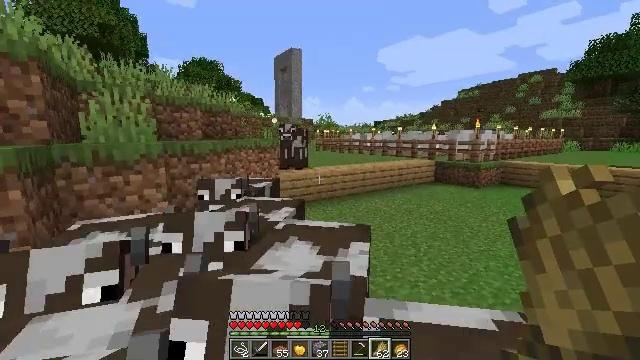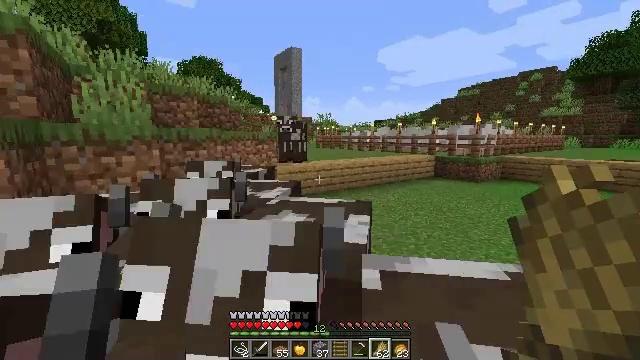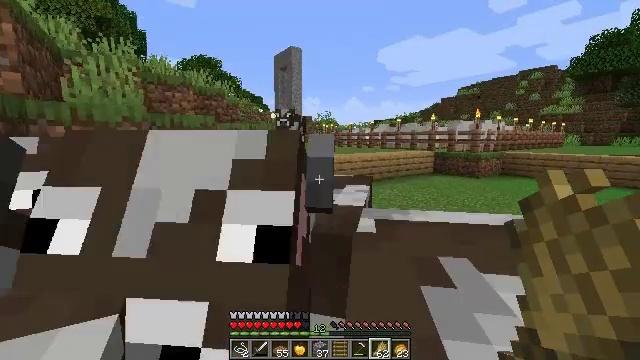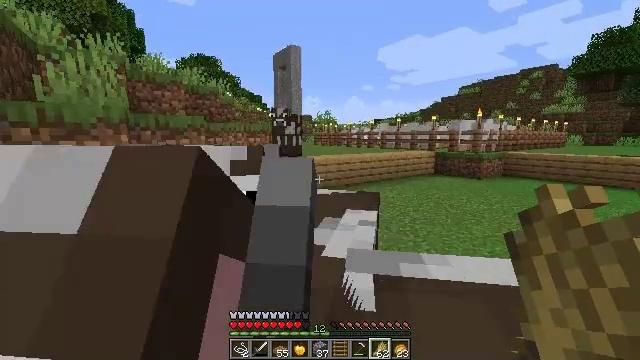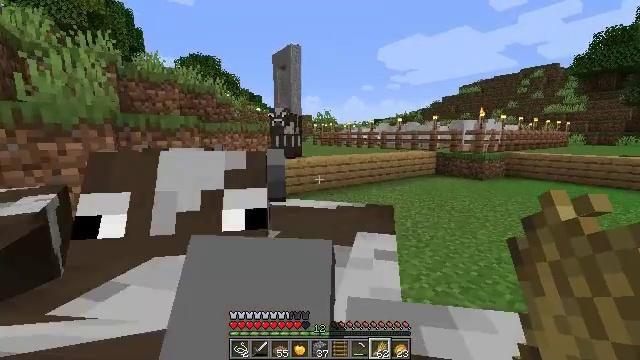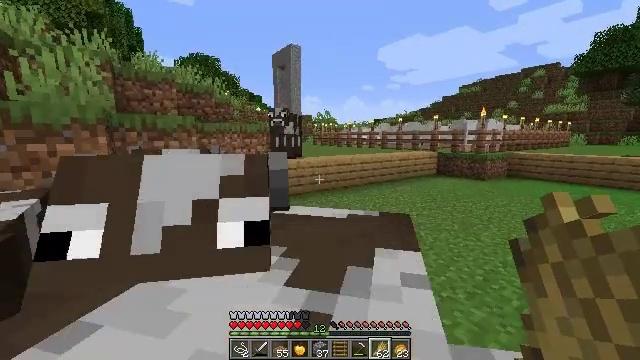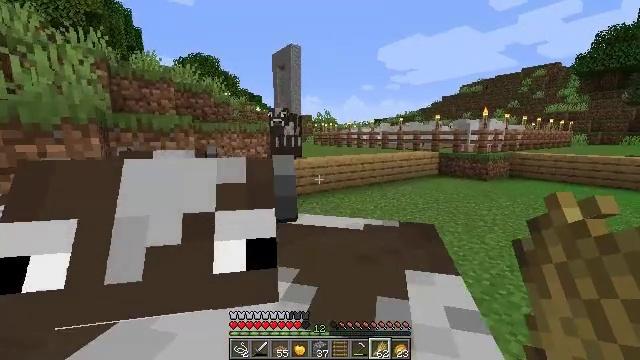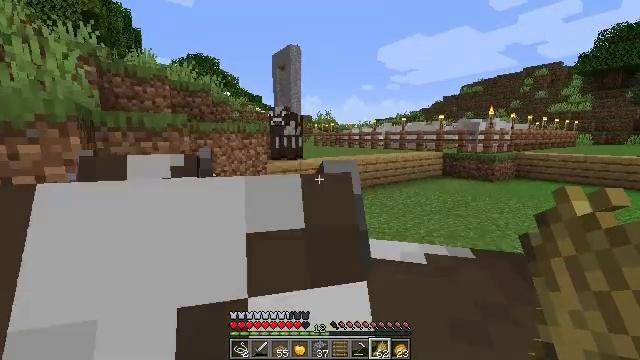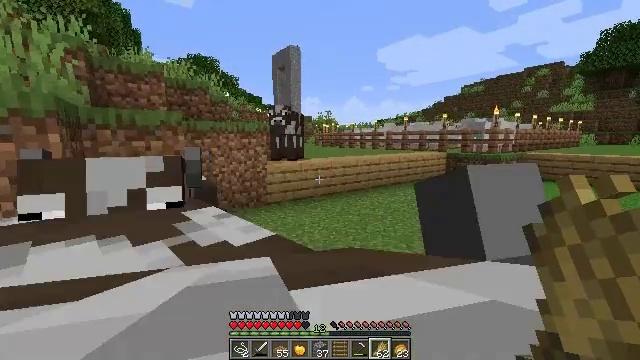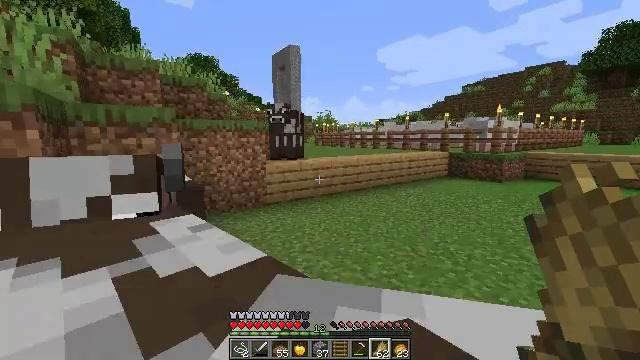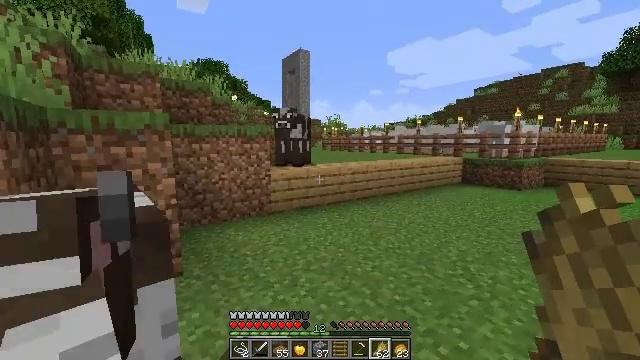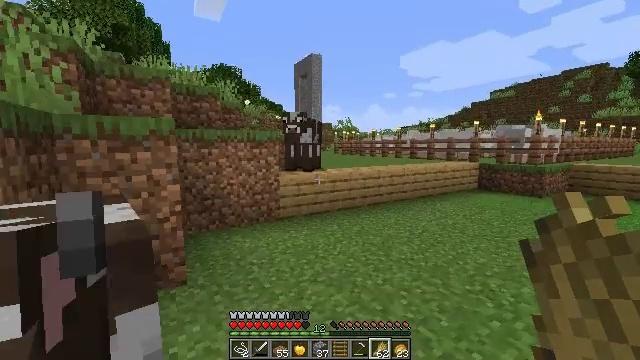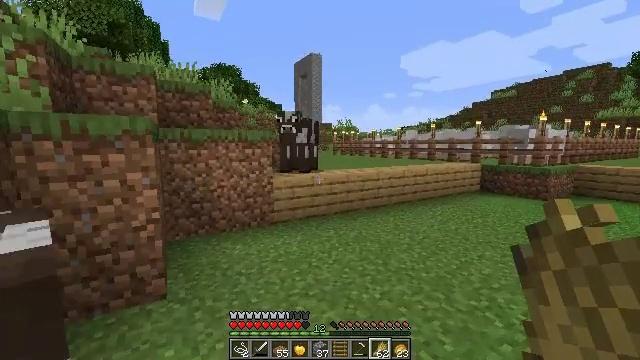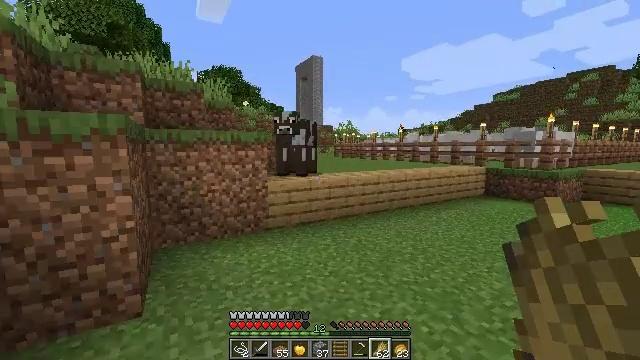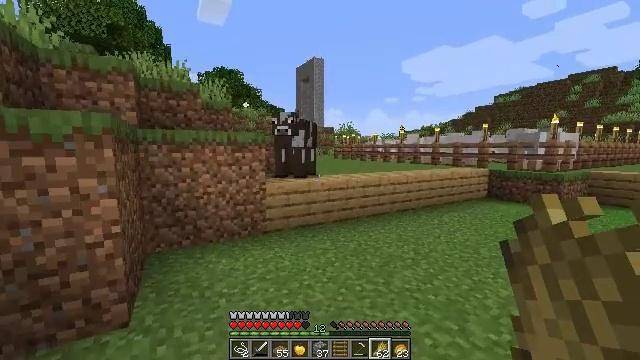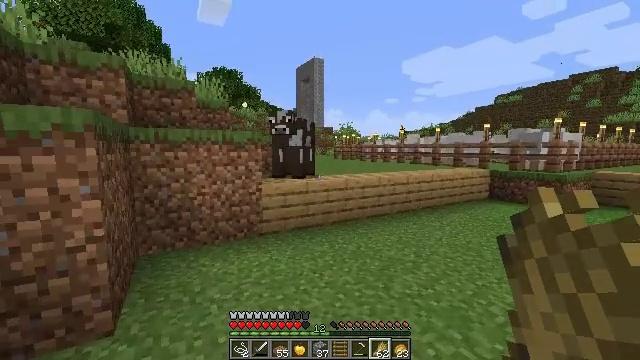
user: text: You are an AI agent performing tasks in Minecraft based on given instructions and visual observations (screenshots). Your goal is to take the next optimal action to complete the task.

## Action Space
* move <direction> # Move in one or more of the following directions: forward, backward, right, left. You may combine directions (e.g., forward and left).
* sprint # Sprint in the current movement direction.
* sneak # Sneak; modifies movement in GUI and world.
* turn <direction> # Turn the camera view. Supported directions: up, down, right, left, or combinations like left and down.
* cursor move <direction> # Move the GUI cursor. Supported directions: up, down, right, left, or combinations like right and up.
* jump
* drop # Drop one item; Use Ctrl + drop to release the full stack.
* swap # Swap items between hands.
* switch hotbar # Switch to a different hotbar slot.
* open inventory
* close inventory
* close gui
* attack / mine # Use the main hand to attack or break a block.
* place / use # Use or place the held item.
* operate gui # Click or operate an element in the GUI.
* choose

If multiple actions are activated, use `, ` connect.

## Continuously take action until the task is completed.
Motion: motion action
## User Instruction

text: Get the jungle trapdoor into your inventory.
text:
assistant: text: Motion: move forward
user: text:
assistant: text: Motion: move forward
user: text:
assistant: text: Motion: move forward
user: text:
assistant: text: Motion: move forward
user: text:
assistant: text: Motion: move forward
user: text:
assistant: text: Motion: move forward
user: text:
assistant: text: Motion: move forward
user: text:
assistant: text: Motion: move forward
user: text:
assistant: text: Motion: move forward
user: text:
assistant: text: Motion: move forward, turn left and up
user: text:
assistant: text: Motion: move forward, turn left
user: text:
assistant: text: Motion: move forward
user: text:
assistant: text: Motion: move forward
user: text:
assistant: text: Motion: move forward
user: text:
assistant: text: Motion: move forward
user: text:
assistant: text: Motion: move forward
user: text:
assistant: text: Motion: move forward
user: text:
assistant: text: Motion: move forward
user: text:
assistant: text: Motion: move forward, turn left
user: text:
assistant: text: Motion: move forward, turn left
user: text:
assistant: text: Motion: move forward
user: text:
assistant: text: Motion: move forward
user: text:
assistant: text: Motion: no_op
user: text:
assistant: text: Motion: no_op
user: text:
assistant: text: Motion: no_op
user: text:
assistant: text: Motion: no_op
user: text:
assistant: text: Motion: no_op
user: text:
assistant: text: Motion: no_op
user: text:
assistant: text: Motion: no_op
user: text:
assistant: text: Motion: no_op